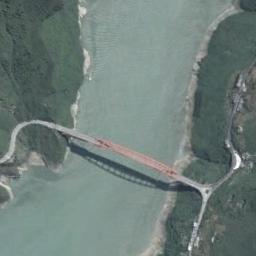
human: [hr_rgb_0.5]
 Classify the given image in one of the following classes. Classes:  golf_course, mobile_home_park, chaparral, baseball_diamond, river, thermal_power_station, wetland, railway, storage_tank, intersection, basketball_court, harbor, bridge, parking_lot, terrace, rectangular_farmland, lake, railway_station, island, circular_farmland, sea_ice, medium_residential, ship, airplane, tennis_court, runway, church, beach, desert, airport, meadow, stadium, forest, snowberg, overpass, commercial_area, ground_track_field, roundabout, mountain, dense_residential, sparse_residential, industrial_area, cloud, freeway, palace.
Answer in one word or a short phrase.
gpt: bridge